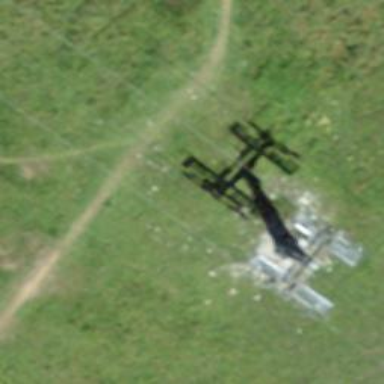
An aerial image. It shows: Pylon for aerialway.